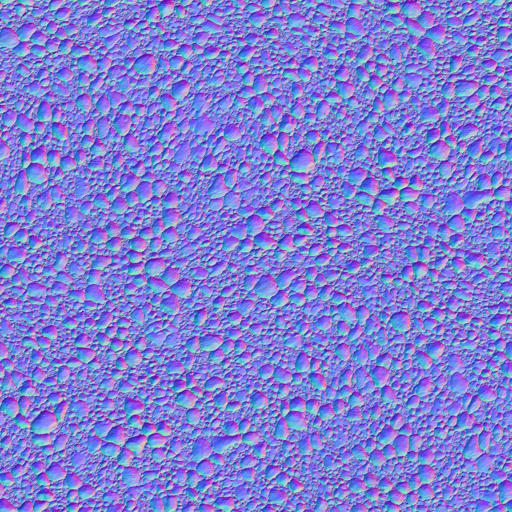
gravel ground pebbles river rocks